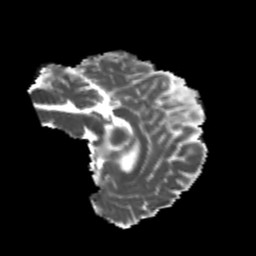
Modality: MD
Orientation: sagittal
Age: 25
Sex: female
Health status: healthy
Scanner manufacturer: philips
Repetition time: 7.391 s
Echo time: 0.08599 s